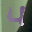
Label: 4